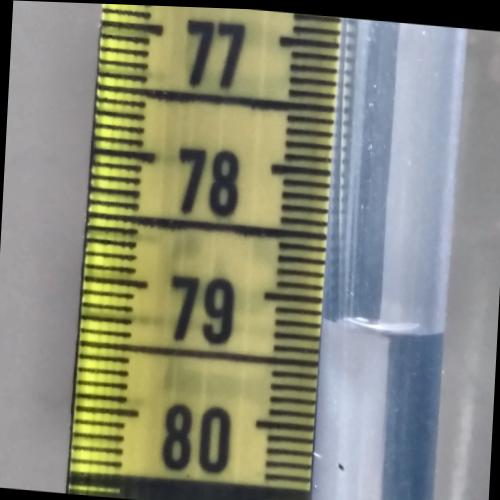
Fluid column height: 79.1 cm